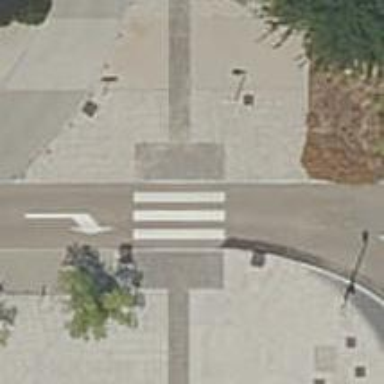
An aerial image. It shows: Uncontrolled road crossing.